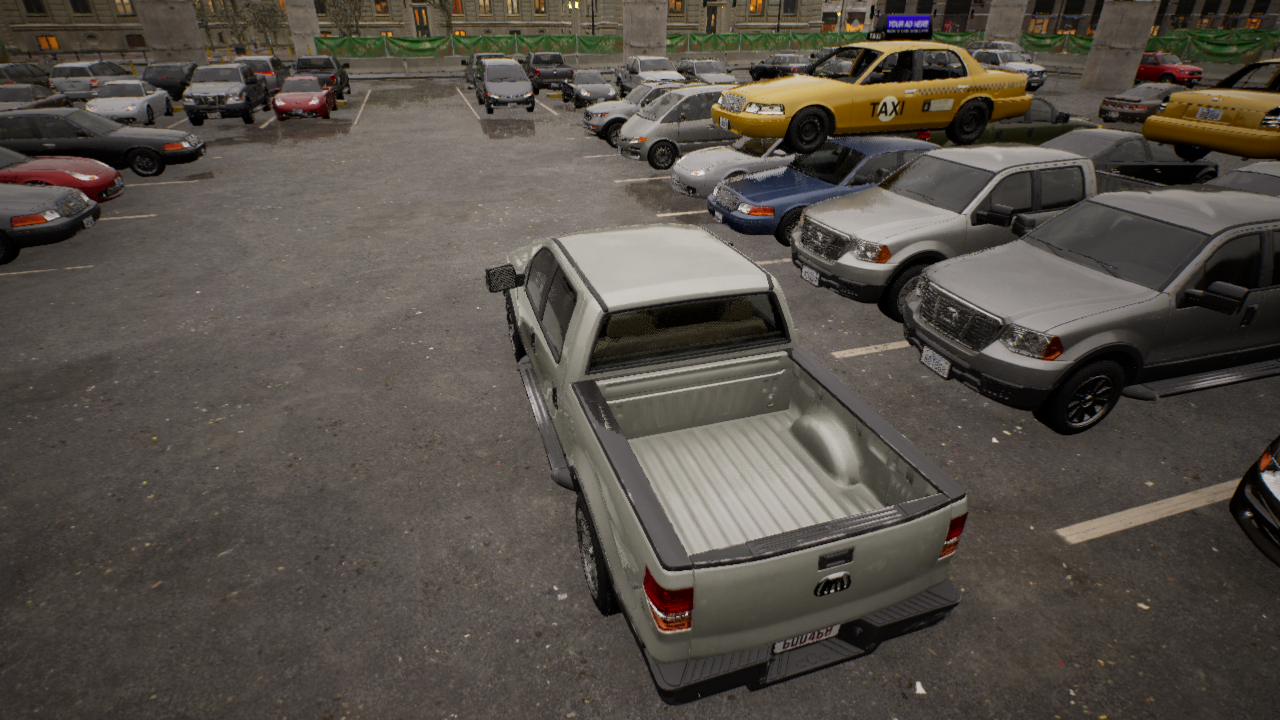
Venue: arterial
Lighting: golden hour
Vehicle rig: pickup